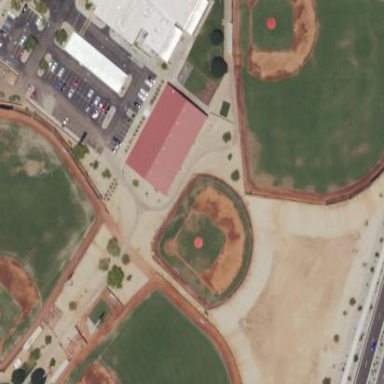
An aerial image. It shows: Baseball pitch for leisure land activities.